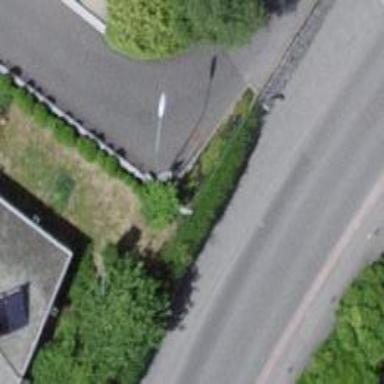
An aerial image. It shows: Retaining wall.